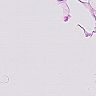
Metastatic tissue present: no